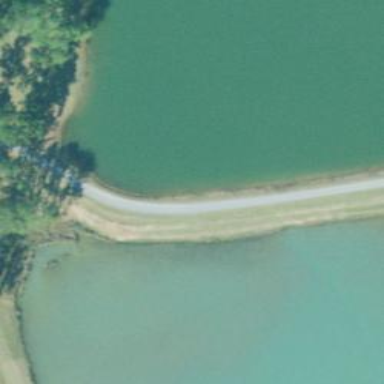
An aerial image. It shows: Dam across waterway.